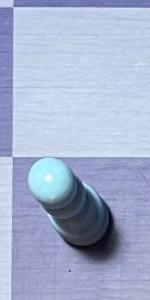
Label: Pawn_White